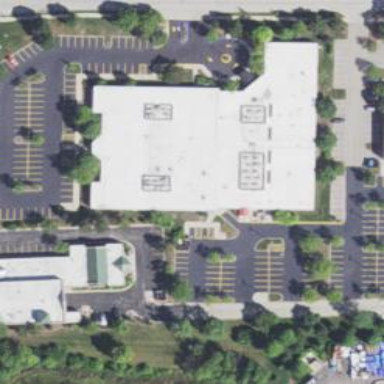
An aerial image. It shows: Commercial building.